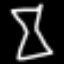
Label: hourglass